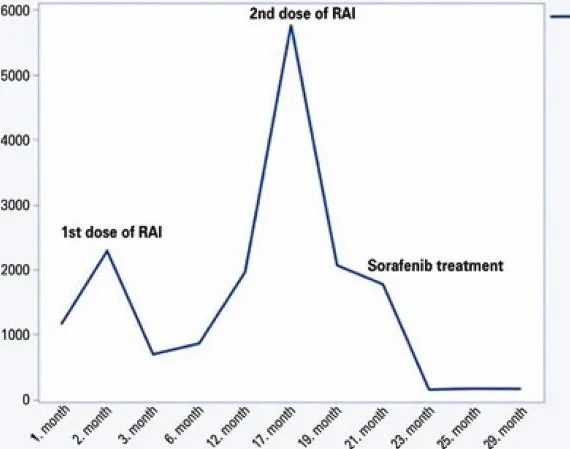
Graph depicting the serum thyroglobulin variation following the initiation of radioiodine and sorafenib treatments after the surgery.
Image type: chart (chart)